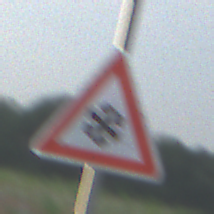
Verkehrszeichen: SchneeOderEisglaette
Umgebung: Outdoor, Nature
Tageszeit: SunriseSunset
Wetter: PartlyCloudy
Licht: Natural
Jahreszeit: NotSpecified
Kontrast: LowContrast